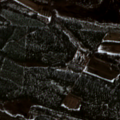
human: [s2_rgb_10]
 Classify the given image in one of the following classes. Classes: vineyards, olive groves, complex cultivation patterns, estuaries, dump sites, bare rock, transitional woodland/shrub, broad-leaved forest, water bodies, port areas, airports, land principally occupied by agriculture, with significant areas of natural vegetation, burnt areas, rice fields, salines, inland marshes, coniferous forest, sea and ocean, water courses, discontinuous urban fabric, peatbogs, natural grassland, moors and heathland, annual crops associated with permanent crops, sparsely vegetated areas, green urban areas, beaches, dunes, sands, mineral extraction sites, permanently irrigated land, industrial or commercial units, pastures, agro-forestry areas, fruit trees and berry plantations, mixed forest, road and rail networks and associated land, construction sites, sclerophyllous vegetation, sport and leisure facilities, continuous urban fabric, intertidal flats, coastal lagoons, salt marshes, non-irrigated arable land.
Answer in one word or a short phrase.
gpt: coniferous forest, mixed forest, transitional woodland/shrub, peatbogs